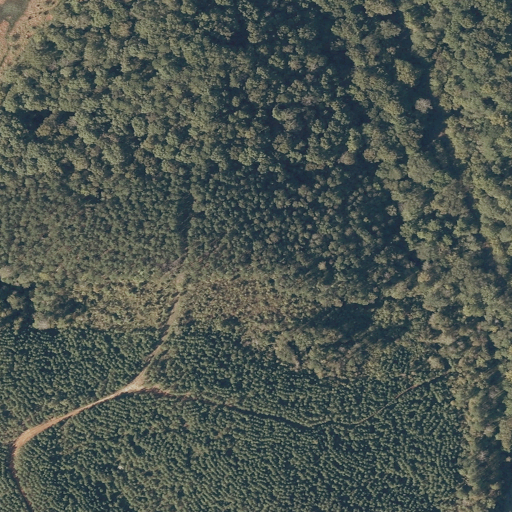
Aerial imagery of mountain in Mississippi named Williams Graveyard Hill containing deciduous forest, evergreen forest, woody wetlands, shrub, pasture, grassland, and herbaceous wetlands